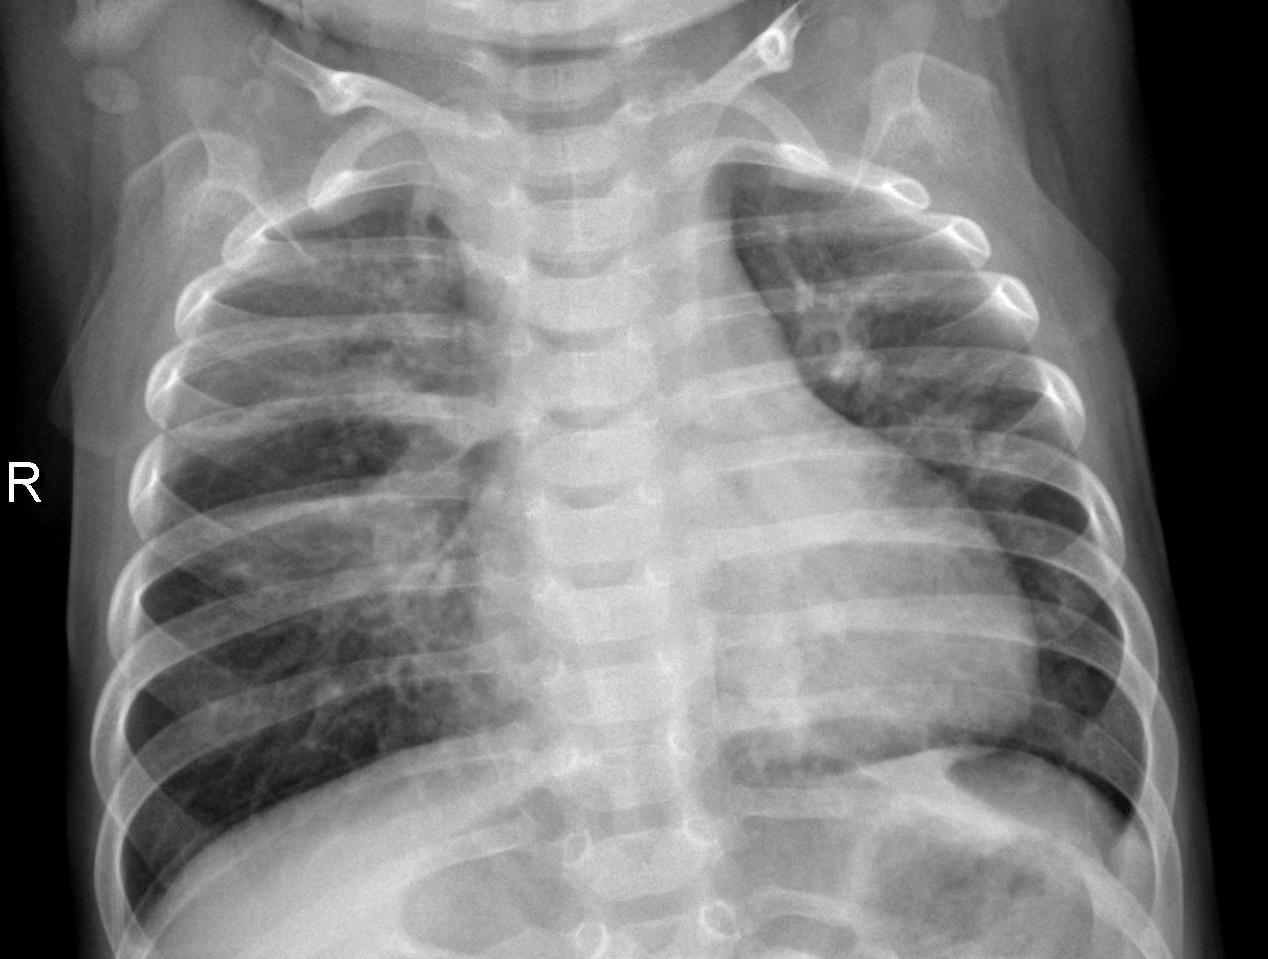
Diagnosis: PNEUMONIA